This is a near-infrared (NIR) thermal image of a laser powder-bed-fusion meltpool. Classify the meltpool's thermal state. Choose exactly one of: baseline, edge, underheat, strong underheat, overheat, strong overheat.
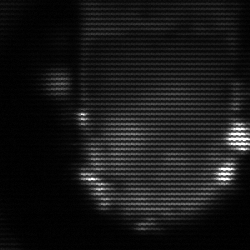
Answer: baseline